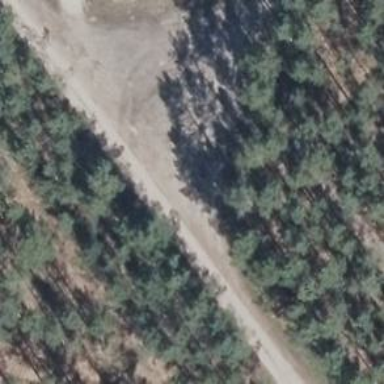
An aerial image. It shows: Unclassified road with concrete slab surface of grade2 tracktype.